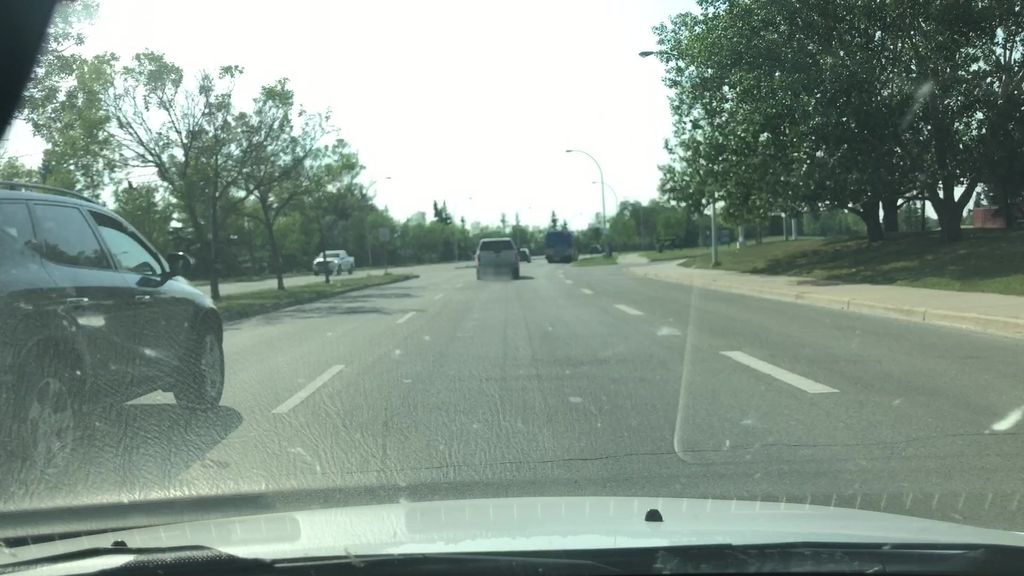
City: edmonton